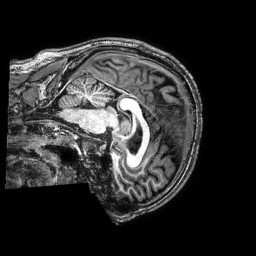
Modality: T1w
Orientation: sagittal
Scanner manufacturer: philips
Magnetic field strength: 3 T
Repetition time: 0.008 s
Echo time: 0.00356 s